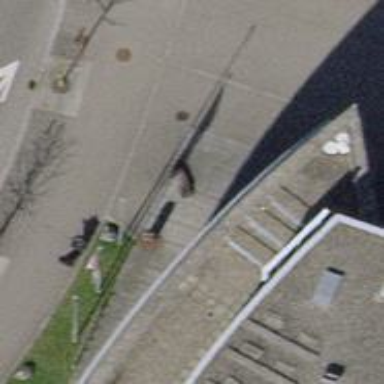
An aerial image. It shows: Flagpole with advertising flag attached.